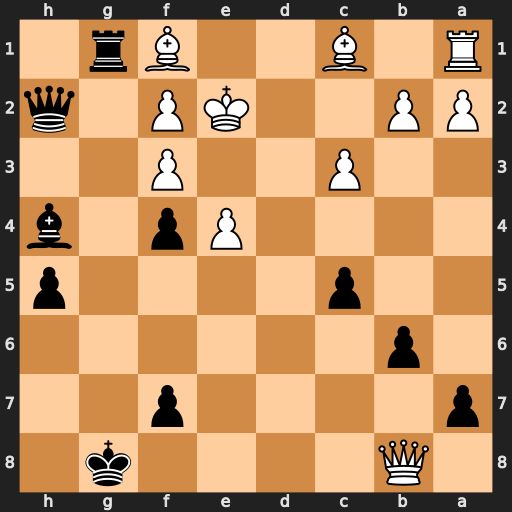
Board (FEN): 1Q4k1/p4p2/1p6/2p4p/4Pp1b/2P2P2/PP2KP1q/R1B2Br1
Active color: b
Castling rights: -
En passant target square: -
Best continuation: Kh7 Be3 Bg3 Qc7 fxe3